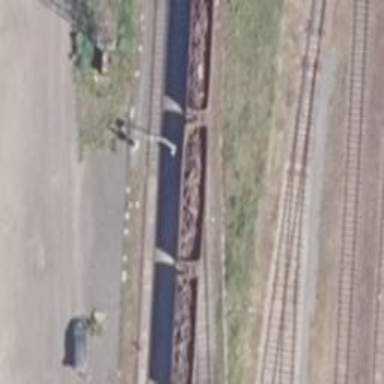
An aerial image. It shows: Railway spur service.